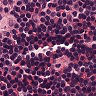
Metastatic tissue present: no